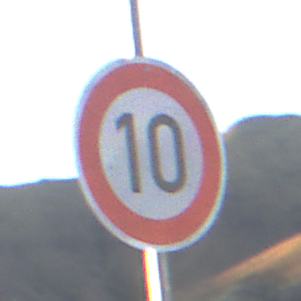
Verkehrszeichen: Geschwindigkeit10
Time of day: SunriseSunset
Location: Outdoor (Nature)
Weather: Clear
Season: NotSpecified
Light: Natural